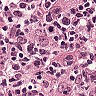
Metastatic tissue present: no